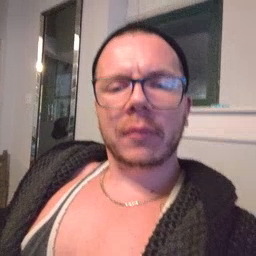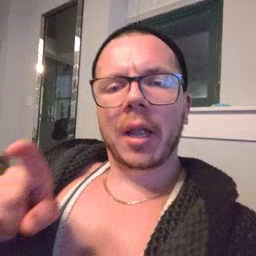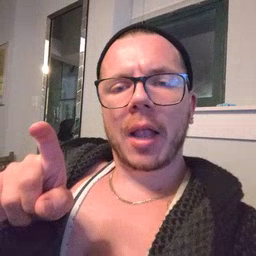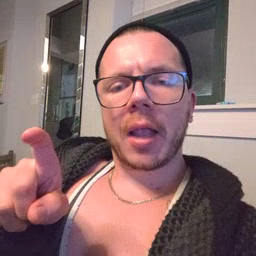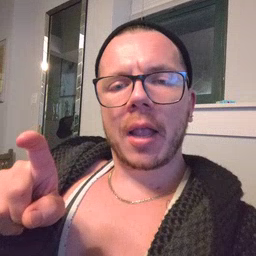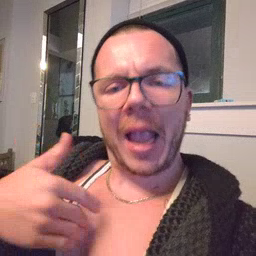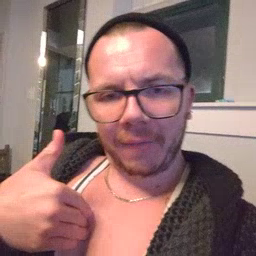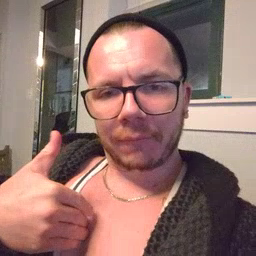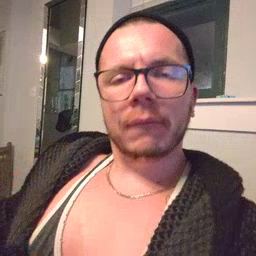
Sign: have